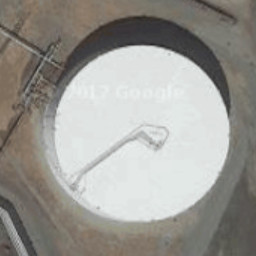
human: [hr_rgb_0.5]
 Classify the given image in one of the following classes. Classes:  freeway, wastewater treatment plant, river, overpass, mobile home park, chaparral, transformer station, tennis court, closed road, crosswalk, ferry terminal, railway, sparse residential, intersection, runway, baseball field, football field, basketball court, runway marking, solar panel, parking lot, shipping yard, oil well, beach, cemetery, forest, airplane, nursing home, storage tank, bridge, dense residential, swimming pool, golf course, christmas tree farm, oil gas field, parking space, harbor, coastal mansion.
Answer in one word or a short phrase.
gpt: storage tank